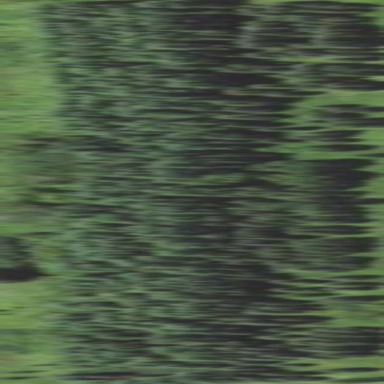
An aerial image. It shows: Mixed woodland area with variety of leaf cycles.